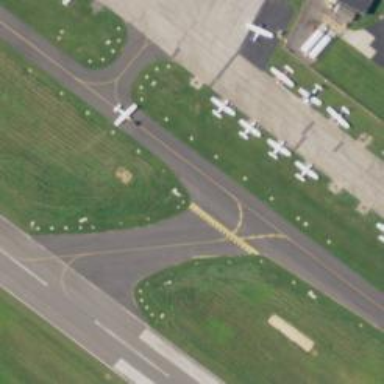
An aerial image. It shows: View of taxiway at the airport.